RGB frame:
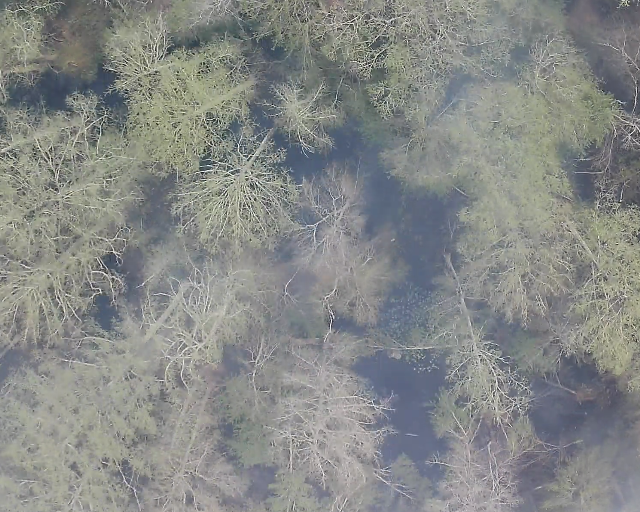
Thermal frame:
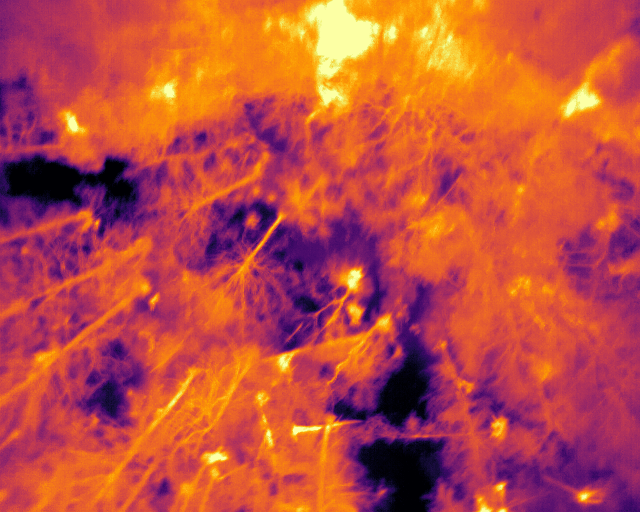
Captured: 2026-02-26 03:44:55
Pixels at or above 80 °C: 0 (fraction of frame: 0)